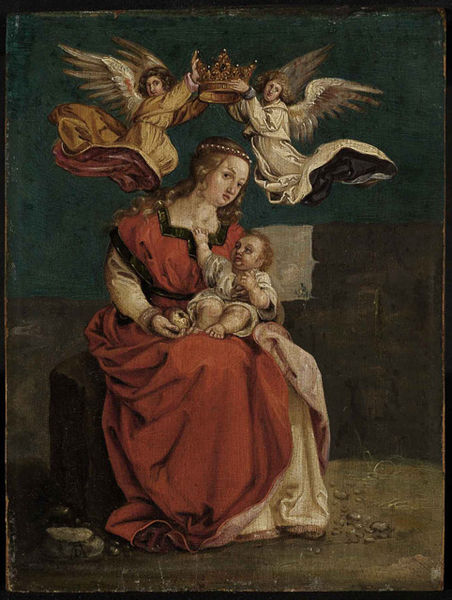
Titel: Maria mit dem Kinde, von Engeln gekrönt
Künstler: Deutscher Meister
Standort: Karlsruhe
Institution: Staatliche Kunsthalle Karlsruhe
Schlagwörter: blau, dunkel, felsen, flügel, gemälde, hand, weiß, gelb, grün, sitzen, fenster, frau, haar, holz, kleid, orange, stuhl, ölbild, dame, rot, tuch, malerei, blond, wand, augen, falten, gesicht, halten, kragen, samt, stein, steine, öl, erde, kirche, boden, gewand, gold, haare, mantel, stoff, kind, mutter, diadem, haarreif, krone, locken, perle, perlen, fliegen, engel, apfel, magd, sitz, zwei, fels, kette, baby, thron, tafel, weib, schoß, ölfarbe, knabe, schweben, weinen, jungfrau, lockig, kranz, pracht, altar, christus, jesus, jesus christus, mittelalter, krönung, königin, dürer, maria, madonna, mutter gottes, sohn, tafelbild, säugling, erlöser, gottesmutter, jesuskind, marienkrönung, albrecht dürer, boten, himmelskönigin, christuskind, tafelmalerei, krönung mariens, gelockt, messias, gottessohn, sohn gottes, unsere liebe frau, heilige maria, christkind, madonna mit dem kind, kleindkind, mariens, 1400, zwei engel, maria und jesus, 1520, 1200, 1250, 1300, lochner, kindlein, christkönig, heilland, erretter, jesus von nazaret, gottesgebärerin, maria von nazaret, kindelein